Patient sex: M
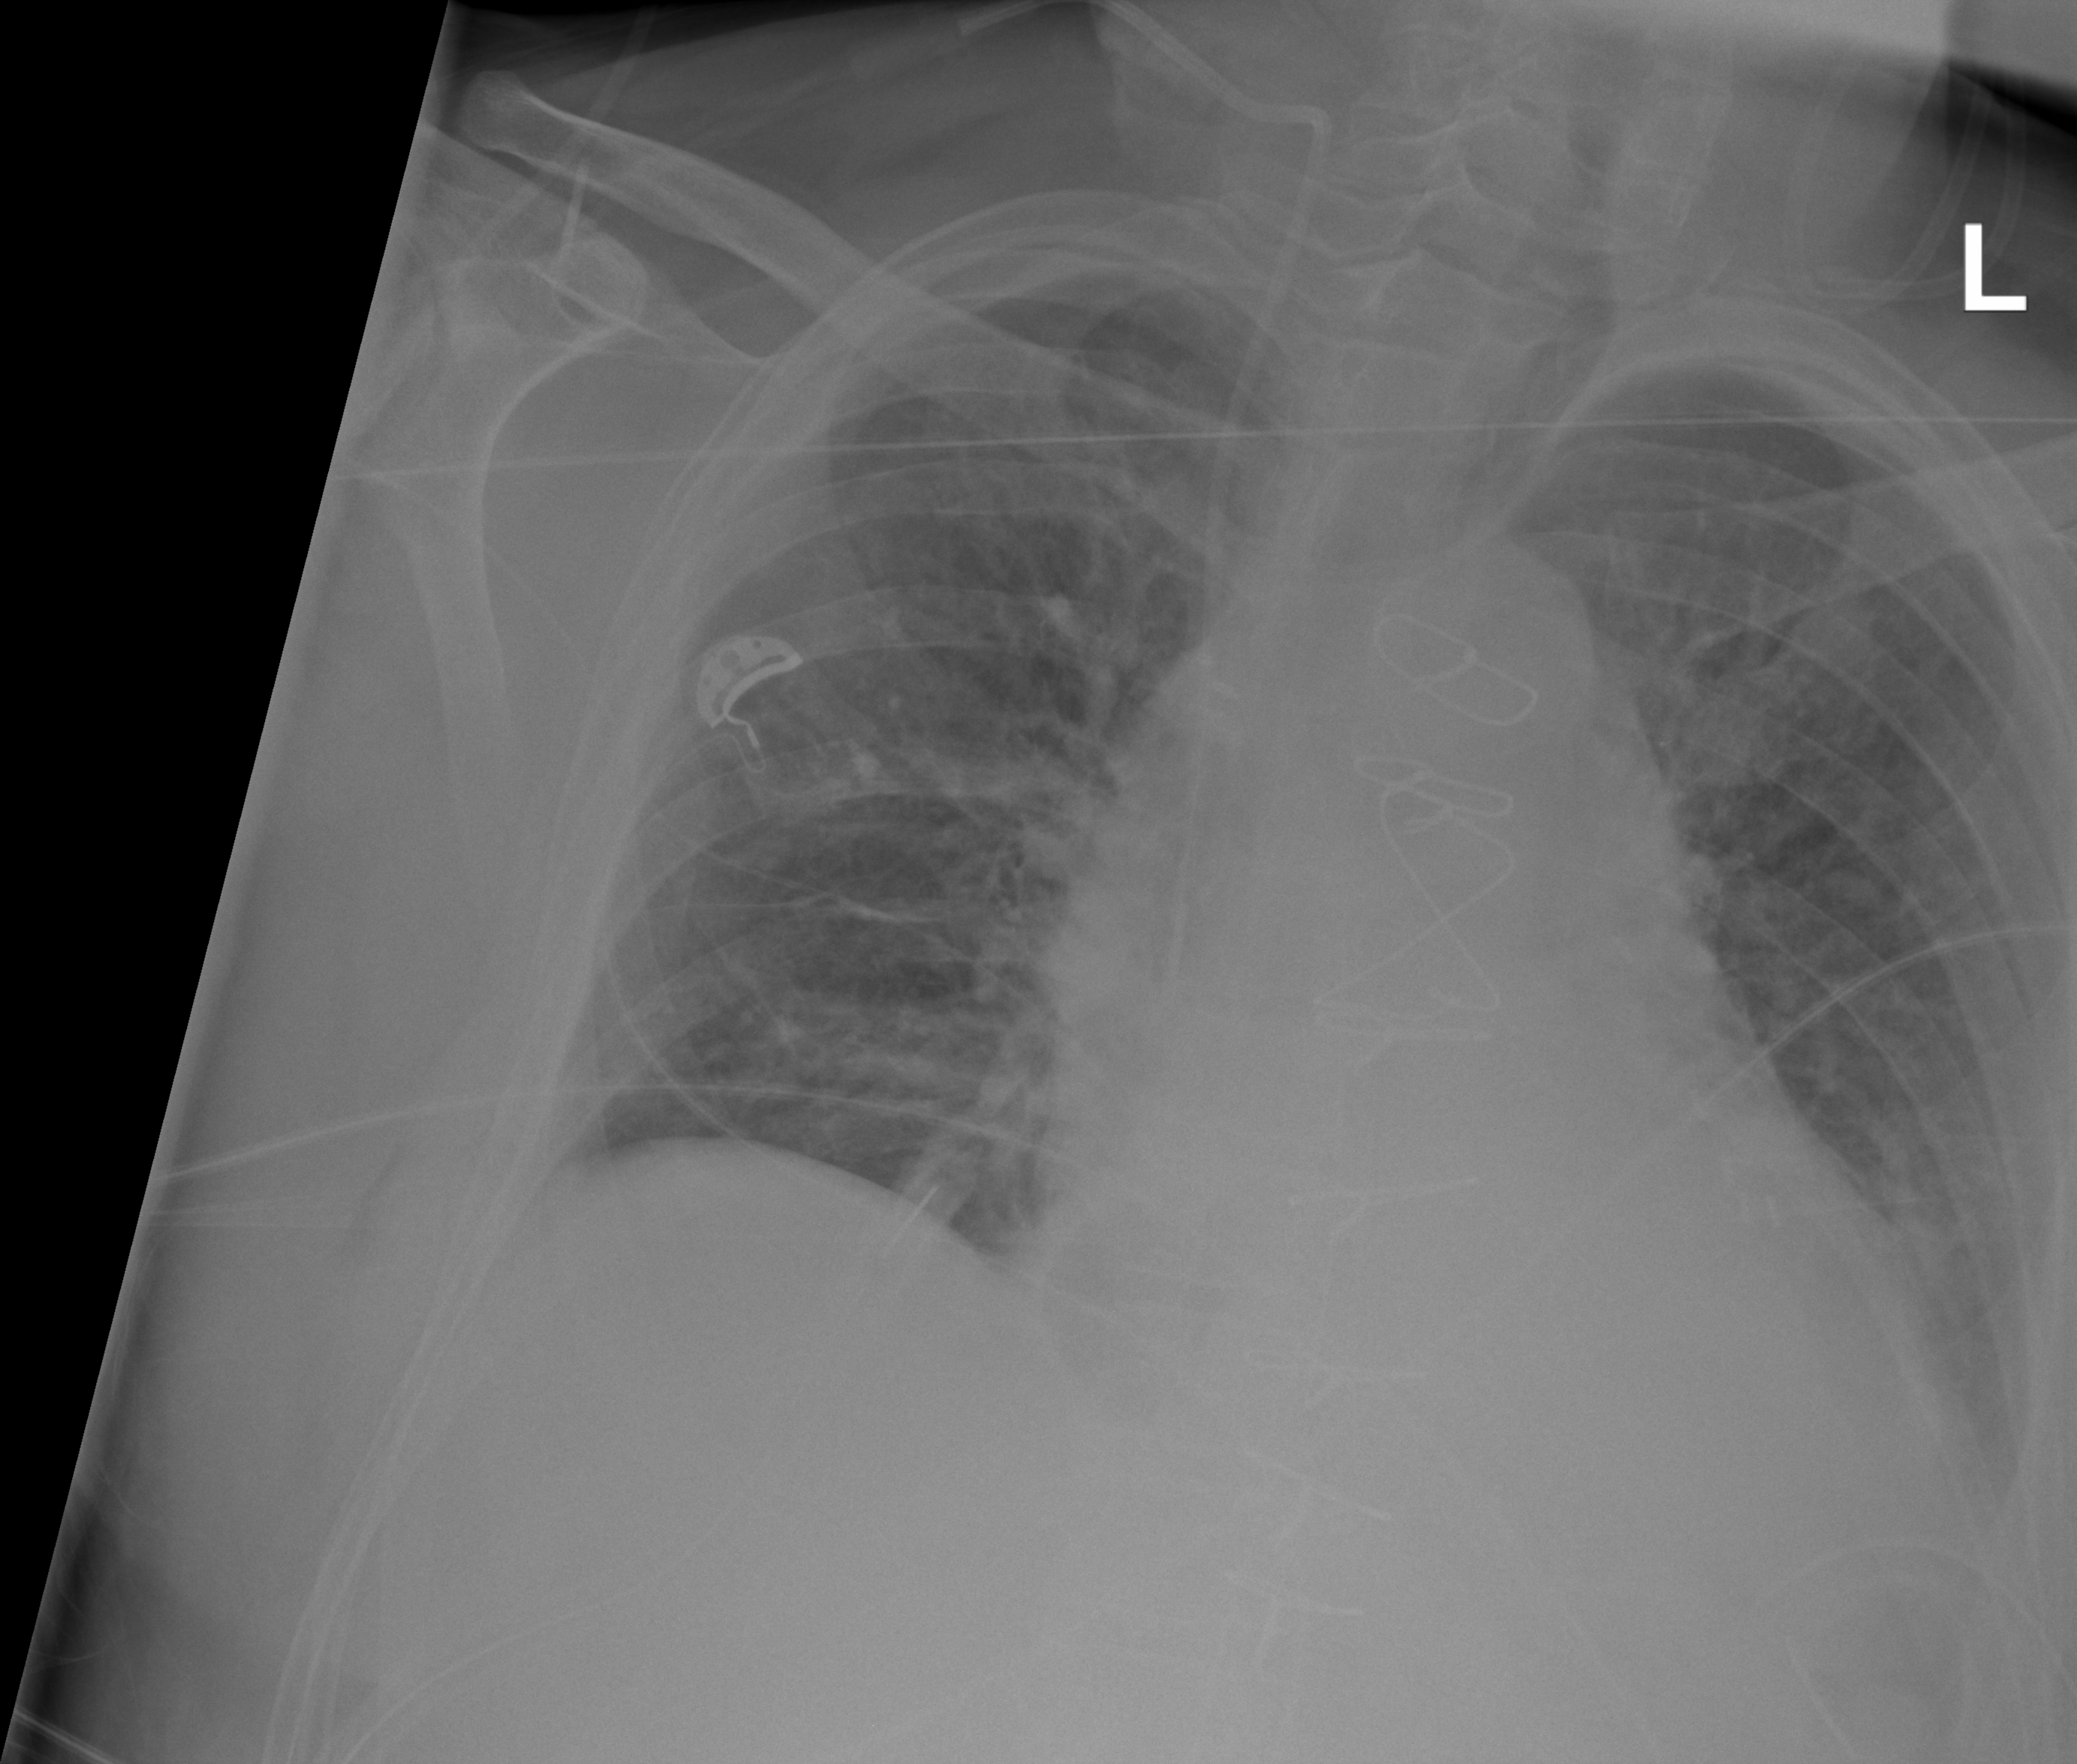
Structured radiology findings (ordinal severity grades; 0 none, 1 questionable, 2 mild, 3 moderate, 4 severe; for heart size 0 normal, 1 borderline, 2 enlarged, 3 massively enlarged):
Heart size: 2
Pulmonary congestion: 2
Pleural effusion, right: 0
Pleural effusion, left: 0
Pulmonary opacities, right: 1
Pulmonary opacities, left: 0
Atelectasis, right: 2
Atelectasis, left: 2